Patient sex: F
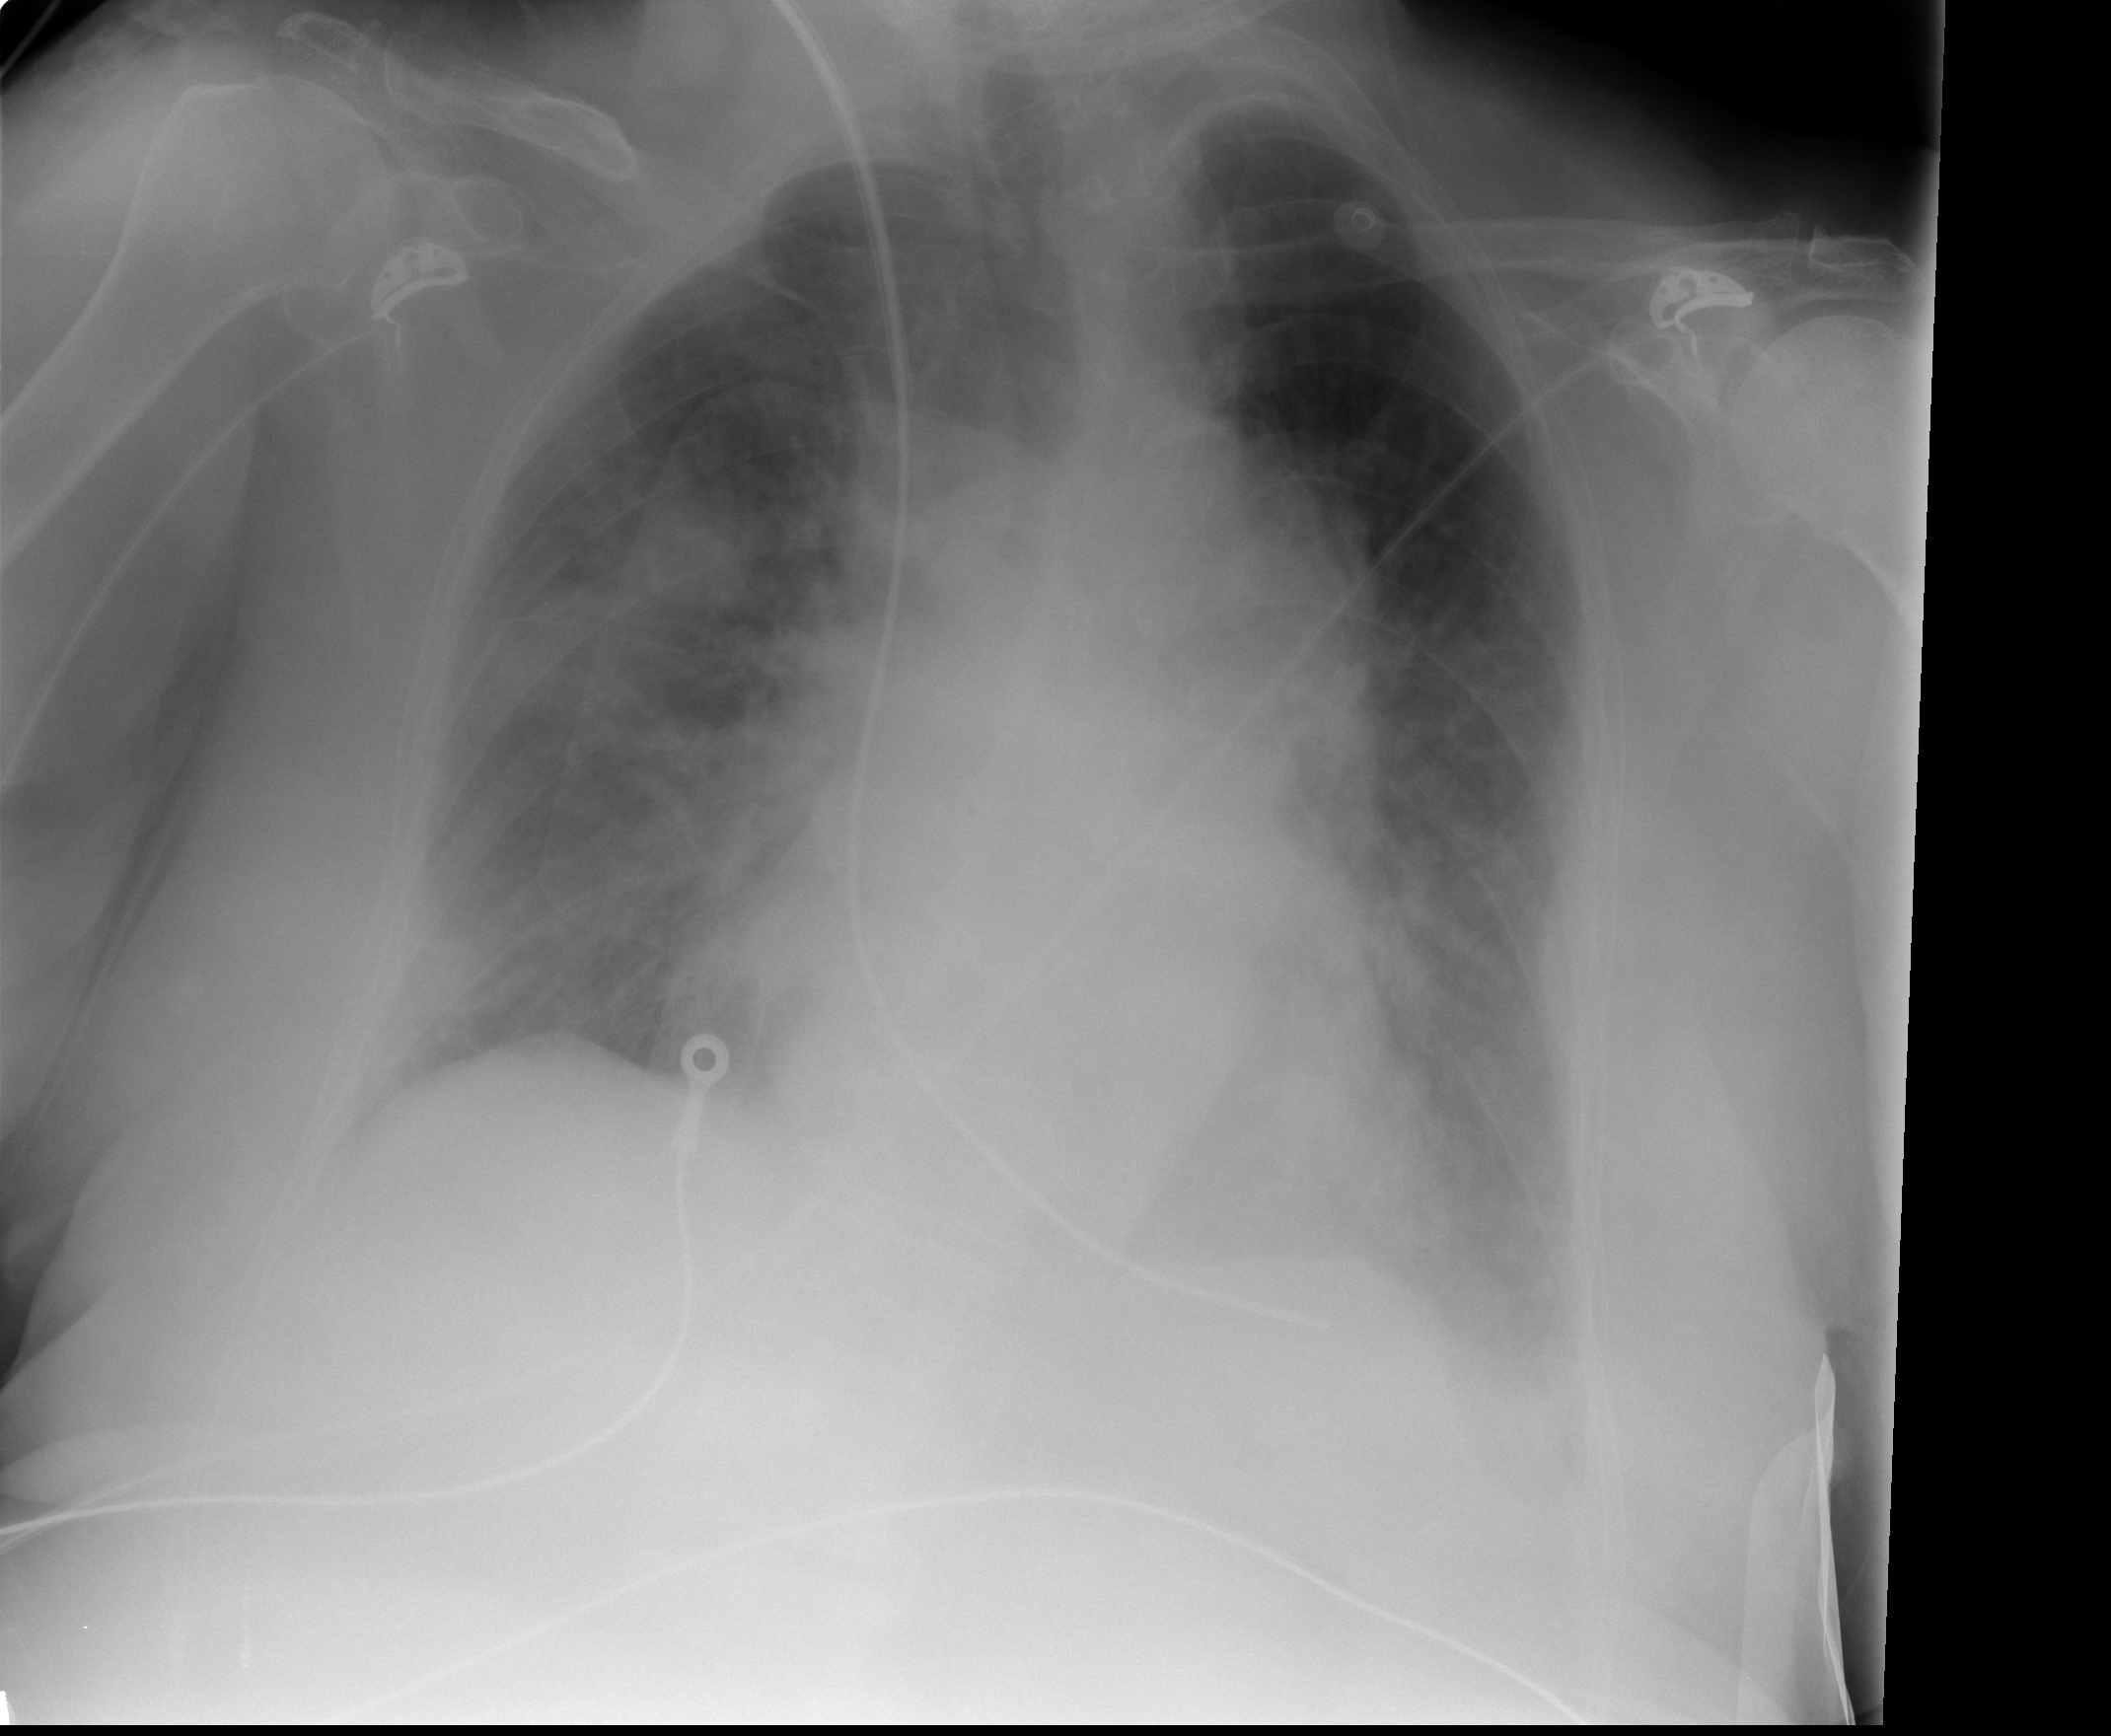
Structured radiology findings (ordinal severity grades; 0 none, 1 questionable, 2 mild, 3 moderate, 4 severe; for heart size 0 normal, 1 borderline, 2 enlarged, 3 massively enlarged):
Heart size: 0
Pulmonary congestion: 0
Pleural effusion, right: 3
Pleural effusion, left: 3
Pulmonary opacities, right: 2
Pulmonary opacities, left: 2
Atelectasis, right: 1
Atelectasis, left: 0